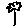
Label: flower